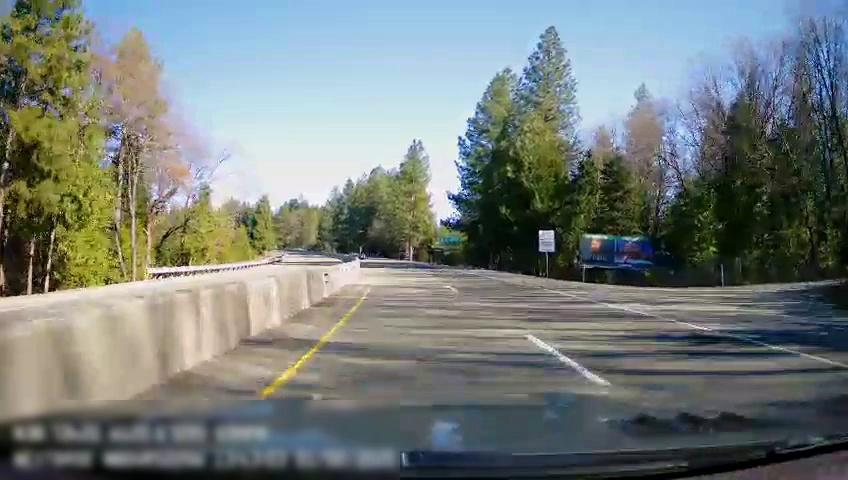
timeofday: Day
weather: Sunny
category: Drivable Space
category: Drivable Space
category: Lanes | Alternate Lane
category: Lanes | Current Lane
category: Lanes | Alternate Lane
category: Traffic | Signs